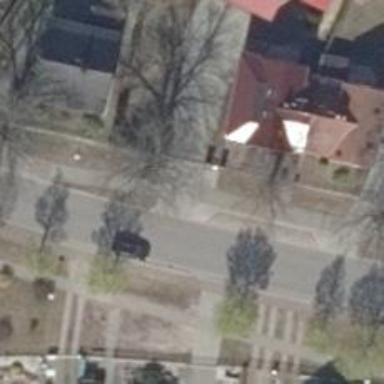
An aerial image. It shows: Driveway leading to service road.